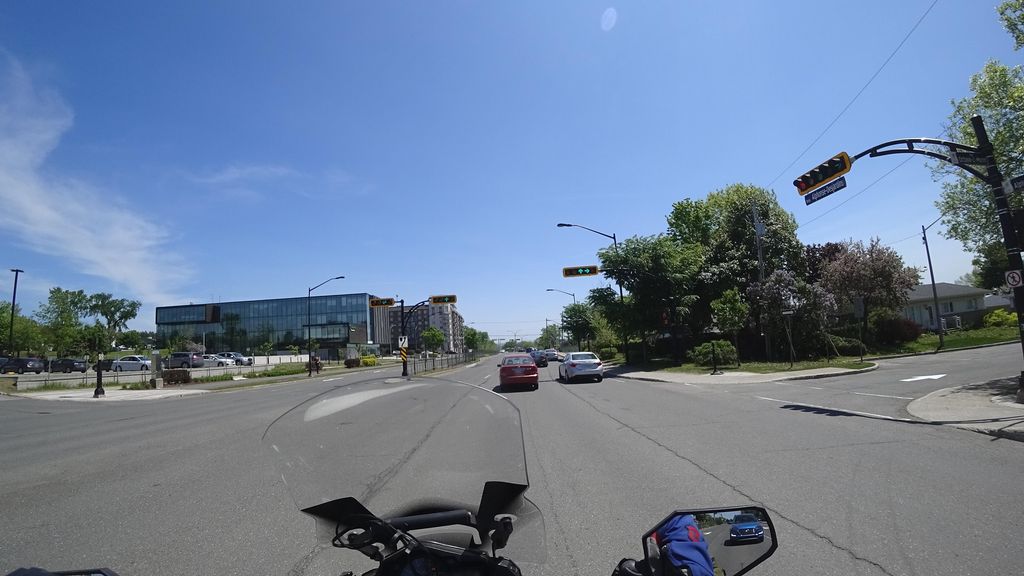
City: quebec_city